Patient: sex F, age 22
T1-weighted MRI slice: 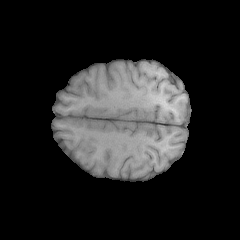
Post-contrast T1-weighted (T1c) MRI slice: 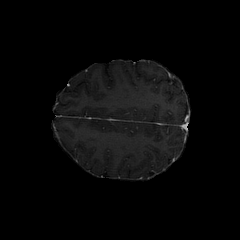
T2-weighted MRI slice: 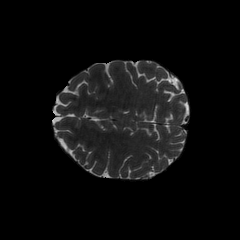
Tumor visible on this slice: no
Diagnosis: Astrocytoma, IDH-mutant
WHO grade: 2